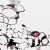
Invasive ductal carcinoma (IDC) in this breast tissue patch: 0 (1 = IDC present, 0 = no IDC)